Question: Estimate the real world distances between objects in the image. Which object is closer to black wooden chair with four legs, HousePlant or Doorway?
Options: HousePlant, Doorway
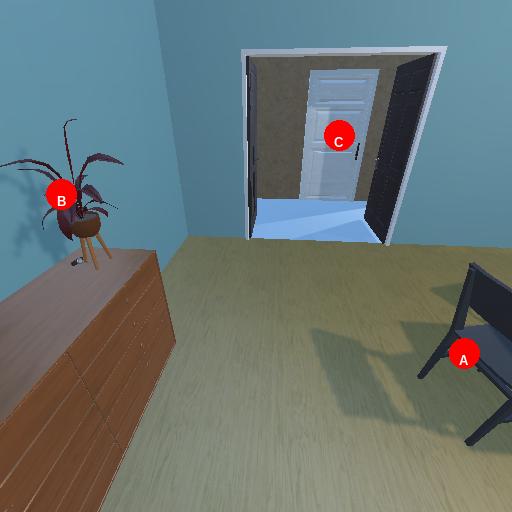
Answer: HousePlant